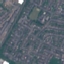
Land use / land cover class: Residential